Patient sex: F
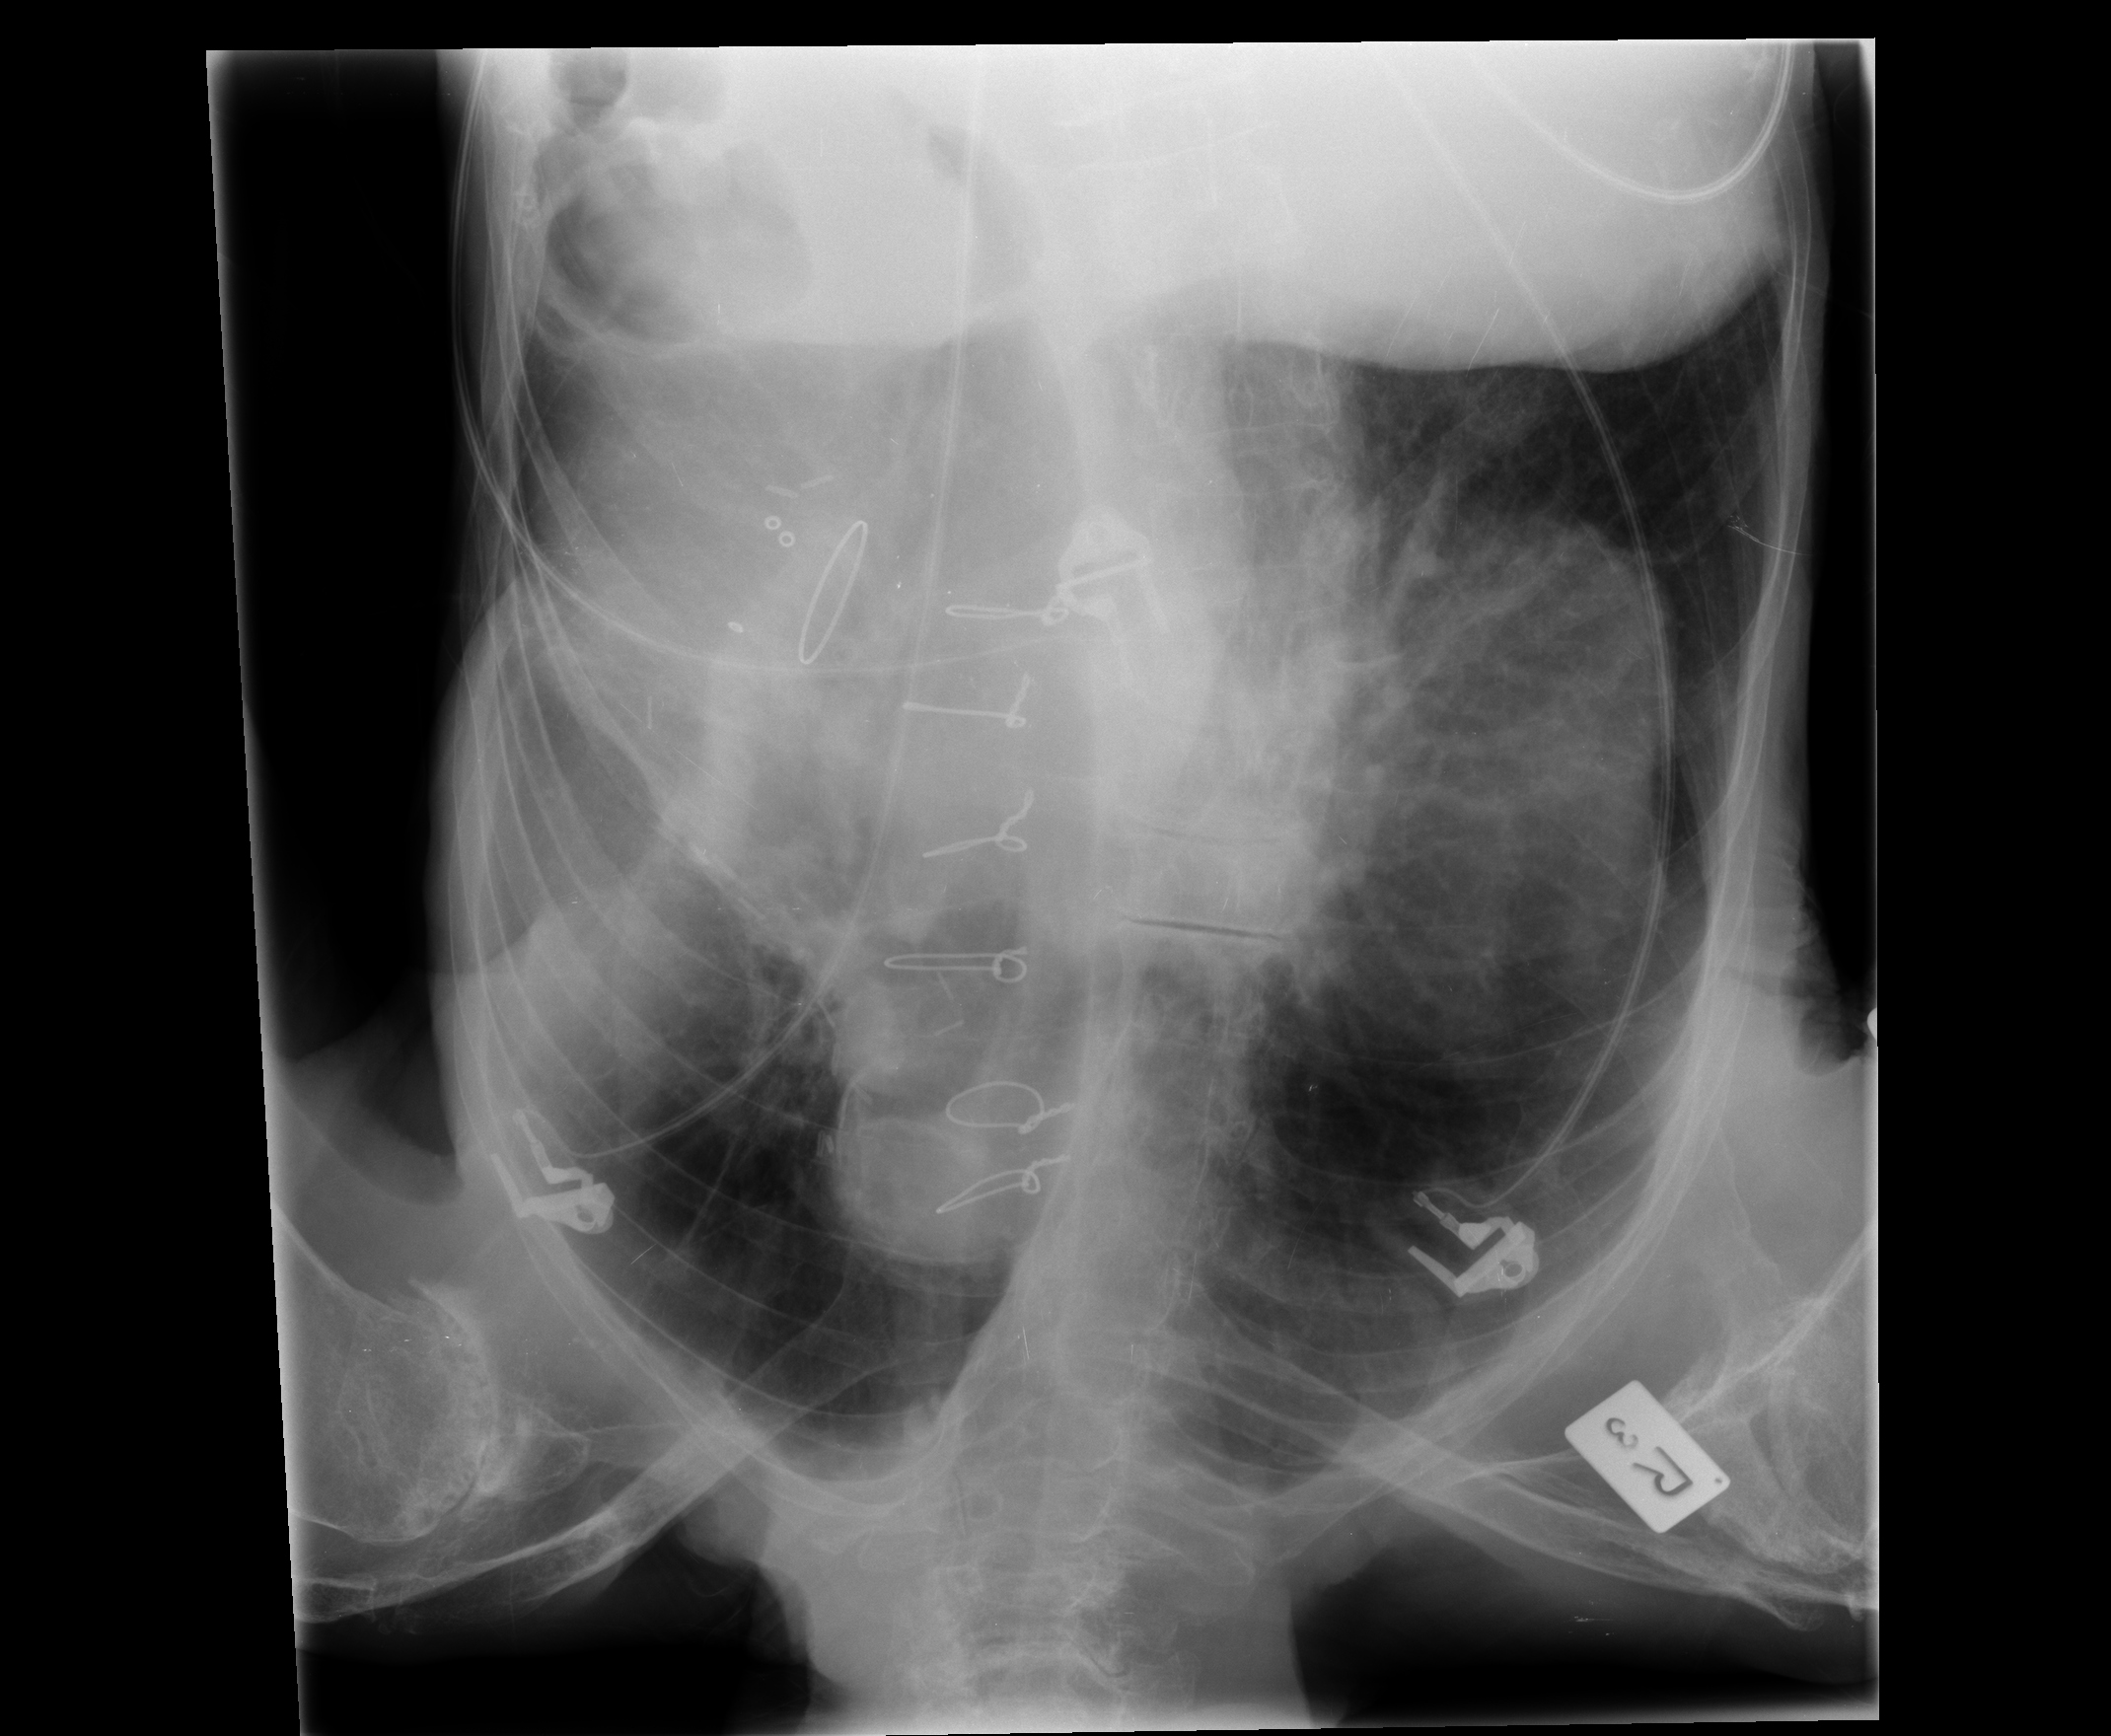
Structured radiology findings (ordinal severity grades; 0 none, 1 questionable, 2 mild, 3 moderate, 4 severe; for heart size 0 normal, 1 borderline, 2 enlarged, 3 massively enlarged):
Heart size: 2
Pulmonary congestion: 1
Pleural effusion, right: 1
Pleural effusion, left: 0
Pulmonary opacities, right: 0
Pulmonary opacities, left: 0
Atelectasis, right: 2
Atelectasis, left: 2